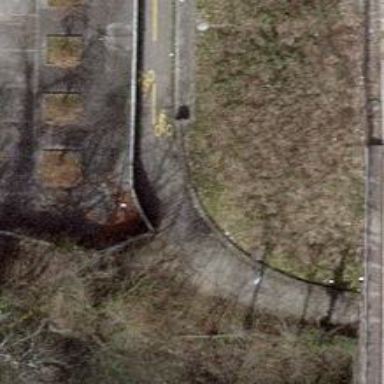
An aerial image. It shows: Cycle barrier.